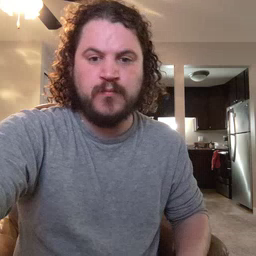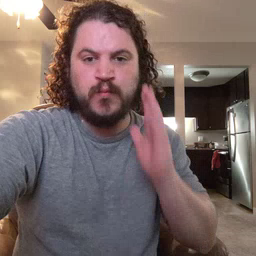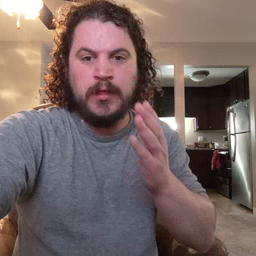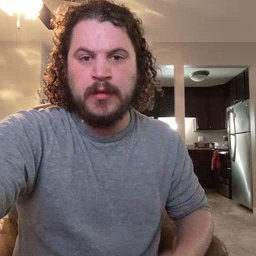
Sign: will